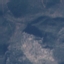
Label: HerbaceousVegetation